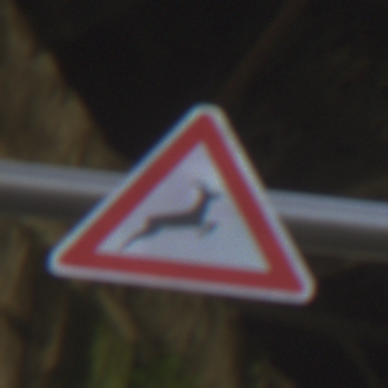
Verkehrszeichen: WildwechselLinks
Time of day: Midday
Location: Outdoor (Urban)
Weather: Clear
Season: NotSpecified
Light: Natural